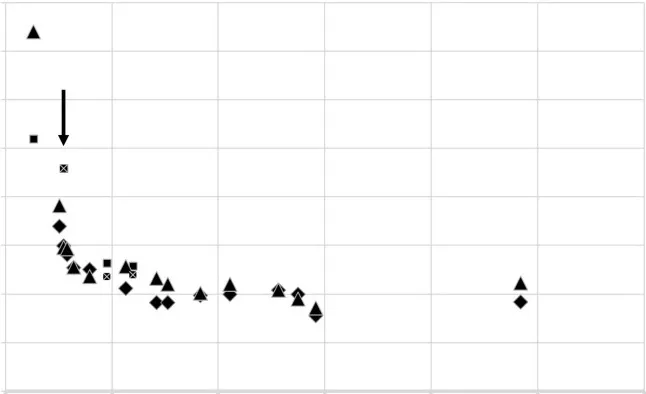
Patient scores on the Timed "Up & Go" and the Cognitive Timed "Up & Go" in seconds prior to and during intervention with the Walkasins. He started wearing the Walkasins. 3/8/17 as indicated by the arrow. Note some days were tested while wearing the device and some were not. When the tests were performed without the Walkasins , the patient had not used them for 1 day.
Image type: pathology (immunostaining)